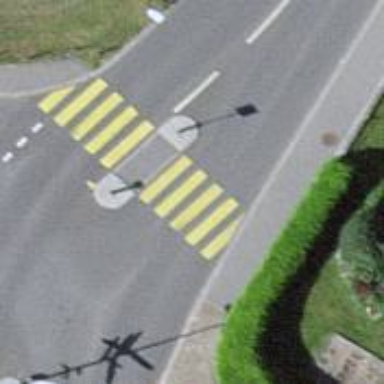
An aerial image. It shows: Uncontrolled zebra crossing with pedestrian island.